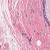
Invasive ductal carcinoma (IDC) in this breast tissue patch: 0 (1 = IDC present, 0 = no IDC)